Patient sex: F
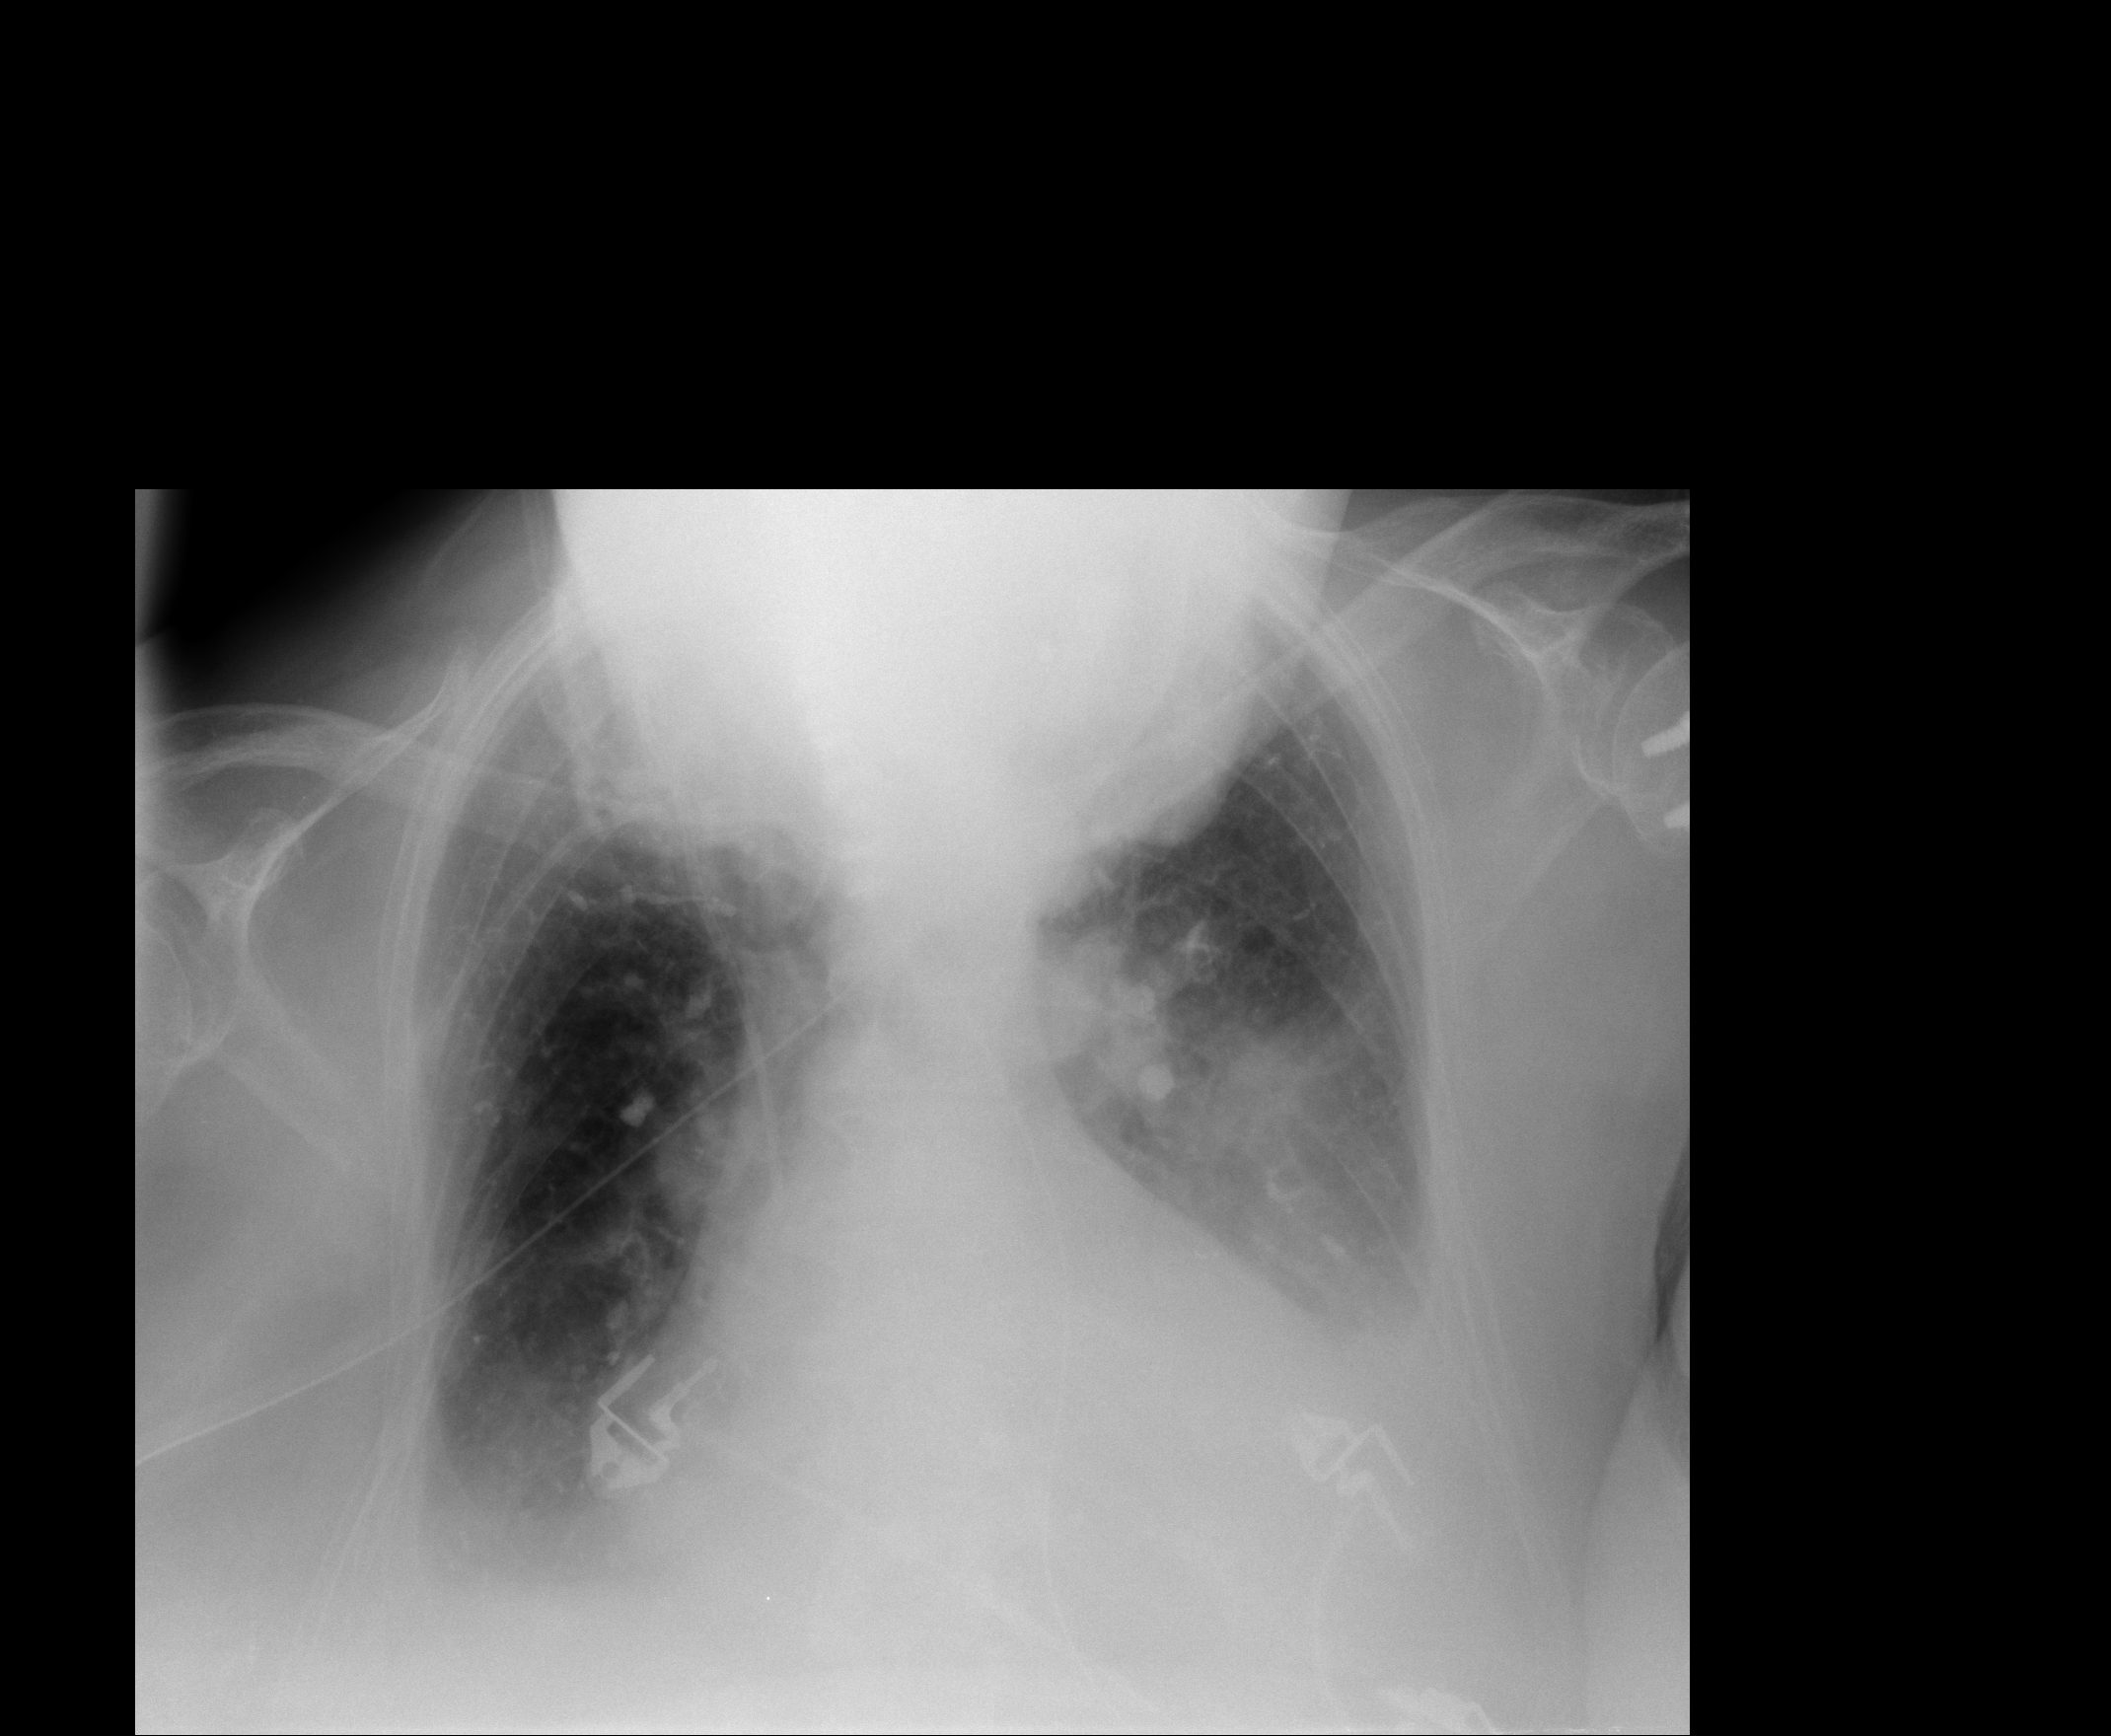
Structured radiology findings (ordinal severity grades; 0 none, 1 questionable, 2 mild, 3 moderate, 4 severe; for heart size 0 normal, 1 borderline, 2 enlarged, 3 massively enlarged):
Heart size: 2
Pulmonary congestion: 0
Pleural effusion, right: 2
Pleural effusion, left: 2
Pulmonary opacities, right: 0
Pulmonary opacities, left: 0
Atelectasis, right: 1
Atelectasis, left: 2